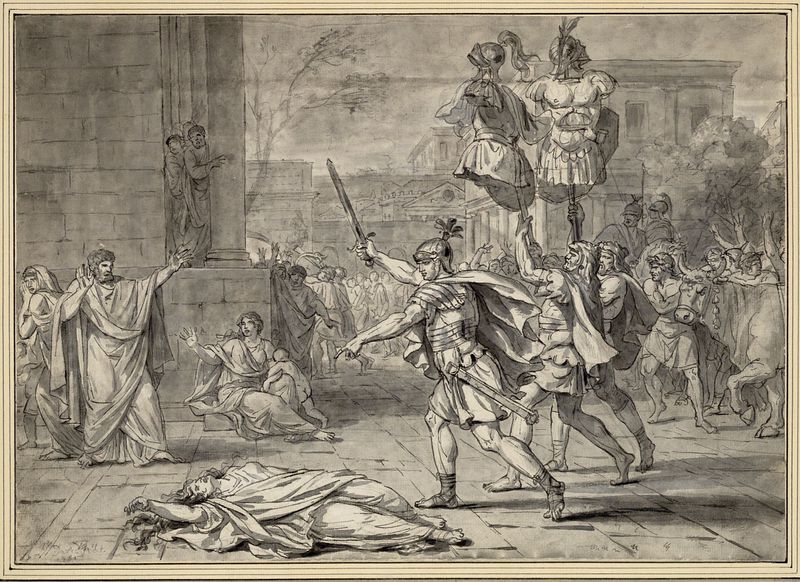
Titel: Horatius tötet seine Schwester Camilla
Künstler: Jacques-Louis David
Standort: Wien
Institution: Albertina, Wien
Schlagwörter: baum, kampf, kämpfer, mann, umhang, bäume, menschen, stadt, frau, grau, männer, schwarz, säule, säulen, weiss, zeichnung, gebäude, haus, menge, bart, architektur, historie, leiche, mord, steine, tod, tot, toter, hände, häuser, boden, gewand, haare, gewänder, kind, mutter, locken, zuschauer, mauer, kuh, rind, platz, gewalt, krieg, schlacht, soldaten, versteckt, antike, kreuz, palast, druck, schwarzweiss, stich, raub, schwert, uniform, waffen, überfall, soldat, tote, waffe, schrecken, helm, herrscher, rüstung, sieg, rom, römer, toga, flehen, lanzen, tempel, macht, steinboden, aufregung, ochse, tunika, lavierung, römisch, forum, delacroix, vorzeichnung, rüstungen, spiess, aufspiessen, erstürmung, formalismus, tode, hellm, fedeern